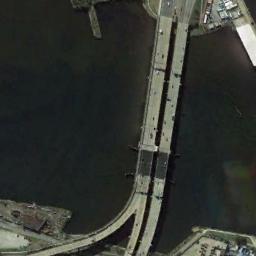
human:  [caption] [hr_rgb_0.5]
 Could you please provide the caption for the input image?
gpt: Two bridges of different widths connect the land on both sides of the deep blue river  There are many cars on the bridge .

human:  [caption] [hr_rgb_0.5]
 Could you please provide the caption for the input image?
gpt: Two bridges built on a dark blue river .

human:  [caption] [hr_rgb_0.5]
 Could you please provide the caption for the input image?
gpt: Two bridges are over the river .

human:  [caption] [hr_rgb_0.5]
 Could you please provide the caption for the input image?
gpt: The bridge made a turn as it approached the shore .

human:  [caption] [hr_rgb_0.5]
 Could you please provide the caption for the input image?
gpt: There are many cars on the bridge .